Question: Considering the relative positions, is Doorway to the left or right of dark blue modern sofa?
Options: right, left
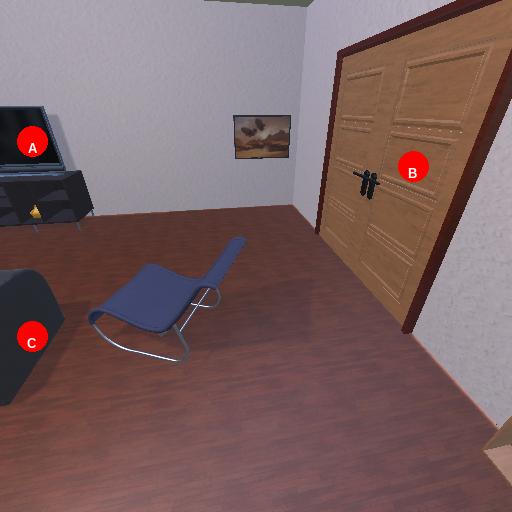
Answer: right